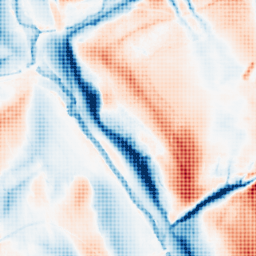
Category: classical
Decomposition family: gaussian_anisotropic
Decomposition parameters: sigma_x: 20
sigma_y: 2
Upsampling method: sinc_hamming
Upsampling parameters: scale: 4
kernel_size: 4
Upsampling scale: 4